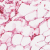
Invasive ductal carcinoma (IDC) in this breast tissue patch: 0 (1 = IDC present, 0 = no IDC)